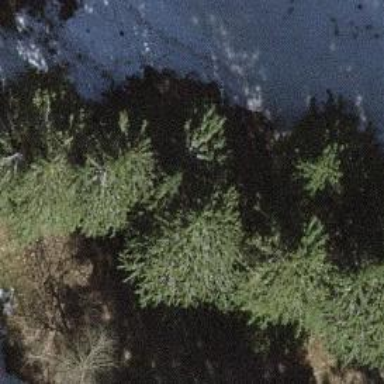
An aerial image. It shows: Beautiful tree in nature.